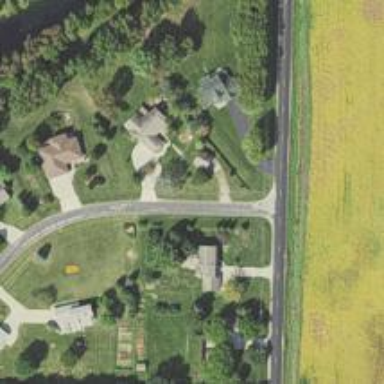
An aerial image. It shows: Driveway leading to service road.